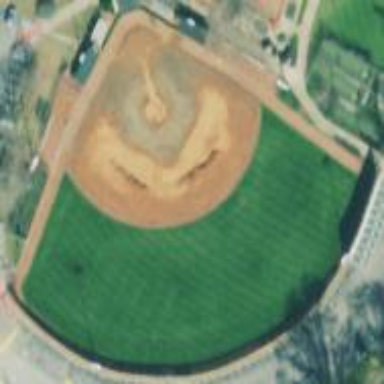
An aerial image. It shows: Baseball pitch for leisure land.